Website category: auto
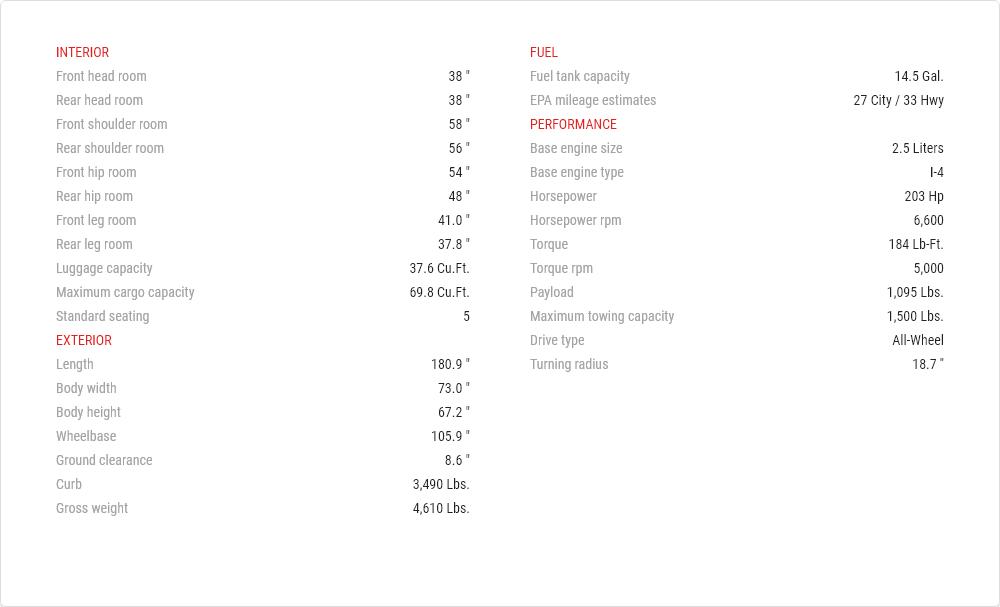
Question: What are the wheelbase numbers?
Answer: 105.9 "

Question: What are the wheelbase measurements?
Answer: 105.9 "

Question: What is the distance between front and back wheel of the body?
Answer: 105.9 "

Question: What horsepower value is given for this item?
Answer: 203 hp

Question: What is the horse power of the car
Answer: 203 hp

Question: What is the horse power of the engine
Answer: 203 hp

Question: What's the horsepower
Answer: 203 hp

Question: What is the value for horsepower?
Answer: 203 hp

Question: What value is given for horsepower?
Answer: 203 hp

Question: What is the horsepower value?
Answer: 203 hp

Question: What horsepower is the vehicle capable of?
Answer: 203 hp

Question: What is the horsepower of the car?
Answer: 203 hp

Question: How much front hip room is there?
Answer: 54 "

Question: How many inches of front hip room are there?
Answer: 54 "

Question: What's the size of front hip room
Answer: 54 "

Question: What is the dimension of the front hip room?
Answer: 54 "